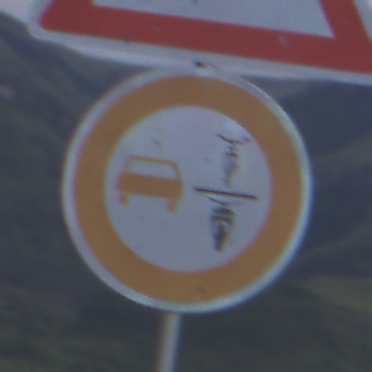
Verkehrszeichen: VerbotUeberholenEinspurigeFahrzeuge
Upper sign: KurveRechts
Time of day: SunriseSunset
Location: Outdoor (Nature)
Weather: PartlyCloudy
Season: NotSpecified
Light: Natural